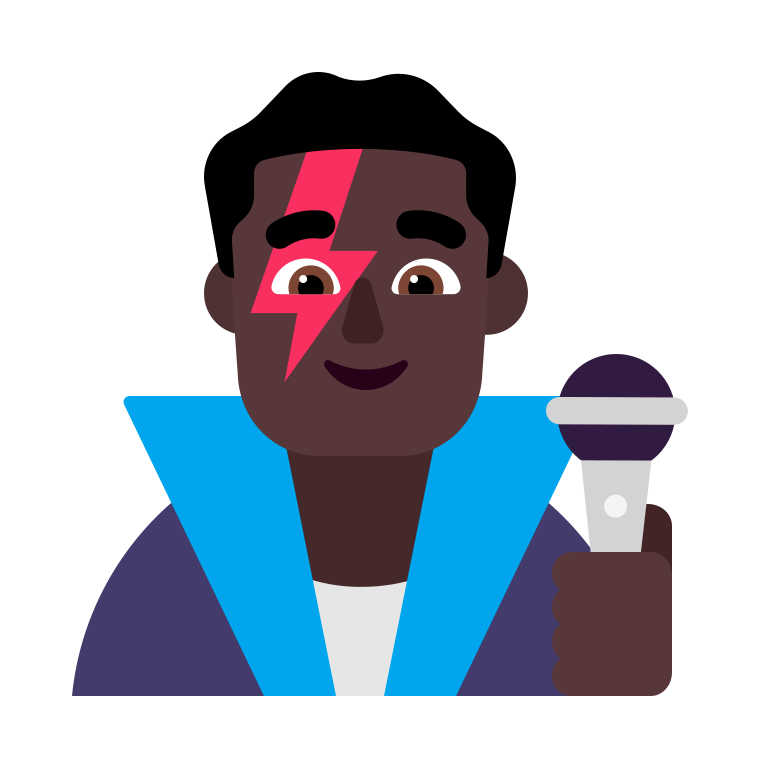
man singer flat dark